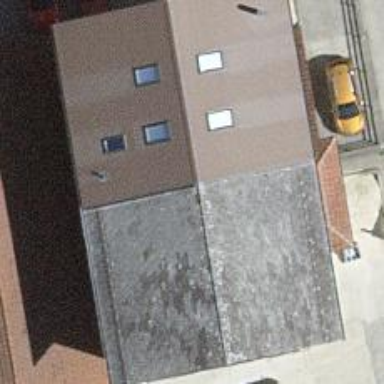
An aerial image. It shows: Residential building.